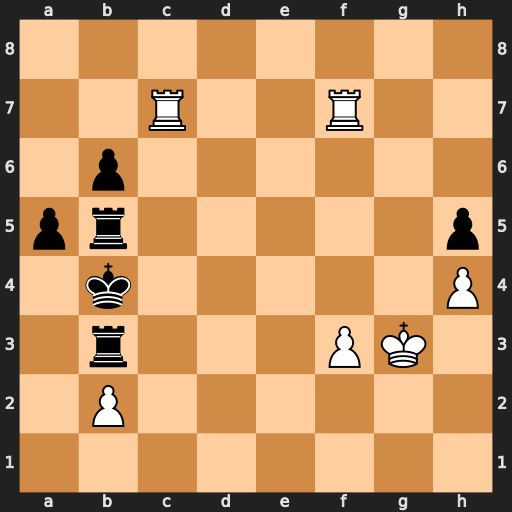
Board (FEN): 8/2R2R2/1p6/pr5p/1k5P/1r3PK1/1P6/8
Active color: w
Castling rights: -
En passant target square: -
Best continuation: Rf4#